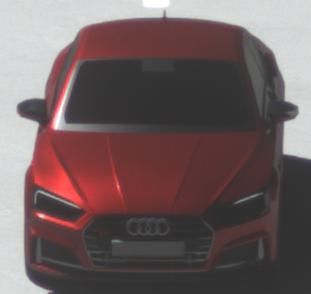
Make: Audi
Model: S5 Sportback
Detailed model: 8T Facelift
Model produced from: 2011
Model produced until: 2016
Doors: 5
Color: red
Road condition: dry road
Daytime: morning or afternoon
Contrast: high contrast